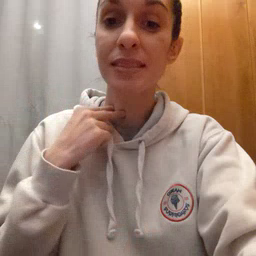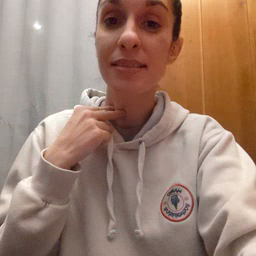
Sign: stuck